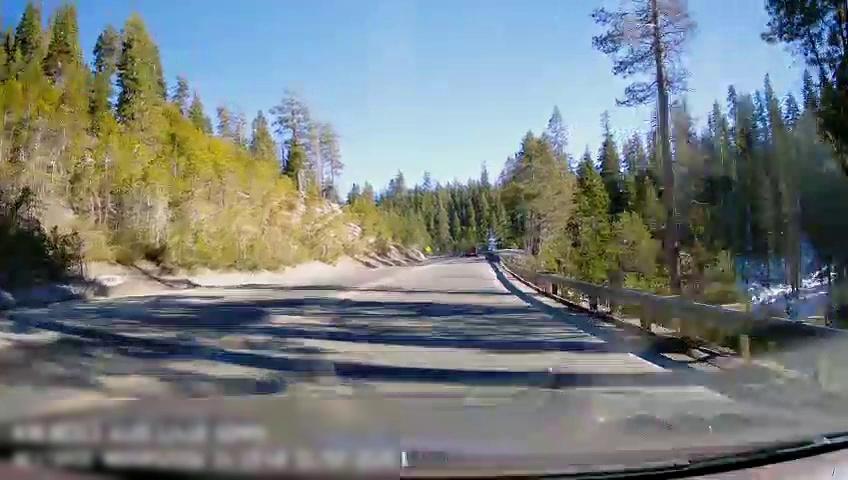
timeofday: Day
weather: Sunny
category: Drivable Space